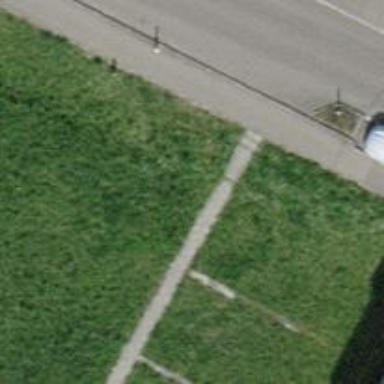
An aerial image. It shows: Road with steps.